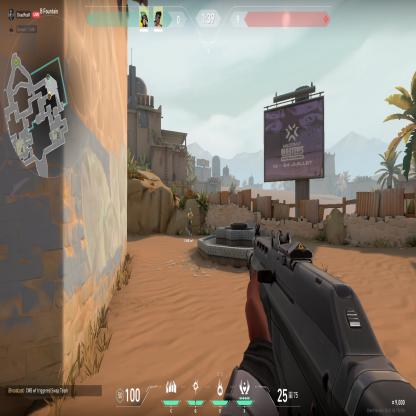
Label: teammate